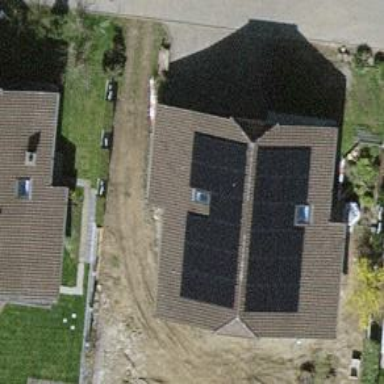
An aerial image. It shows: Solar power generator utilizing photovoltaic technology with solar photovoltaic panels.